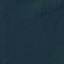
Land use / land cover class: Forest